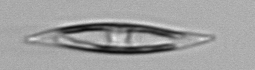
Label: Pleurosigma